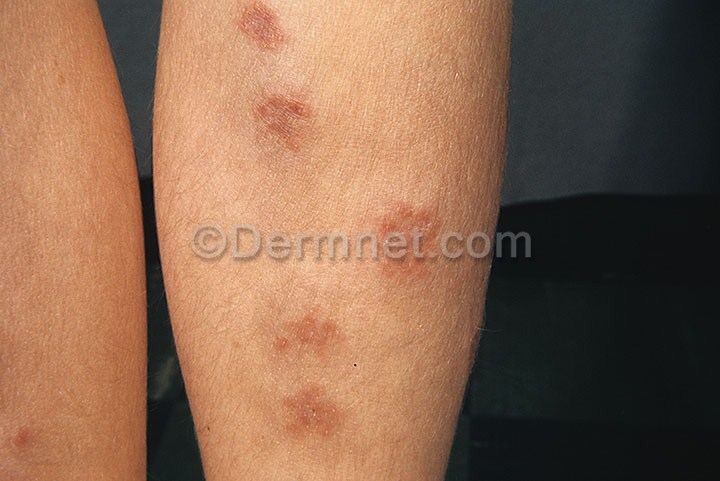
Disease: Systemic Disease